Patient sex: F
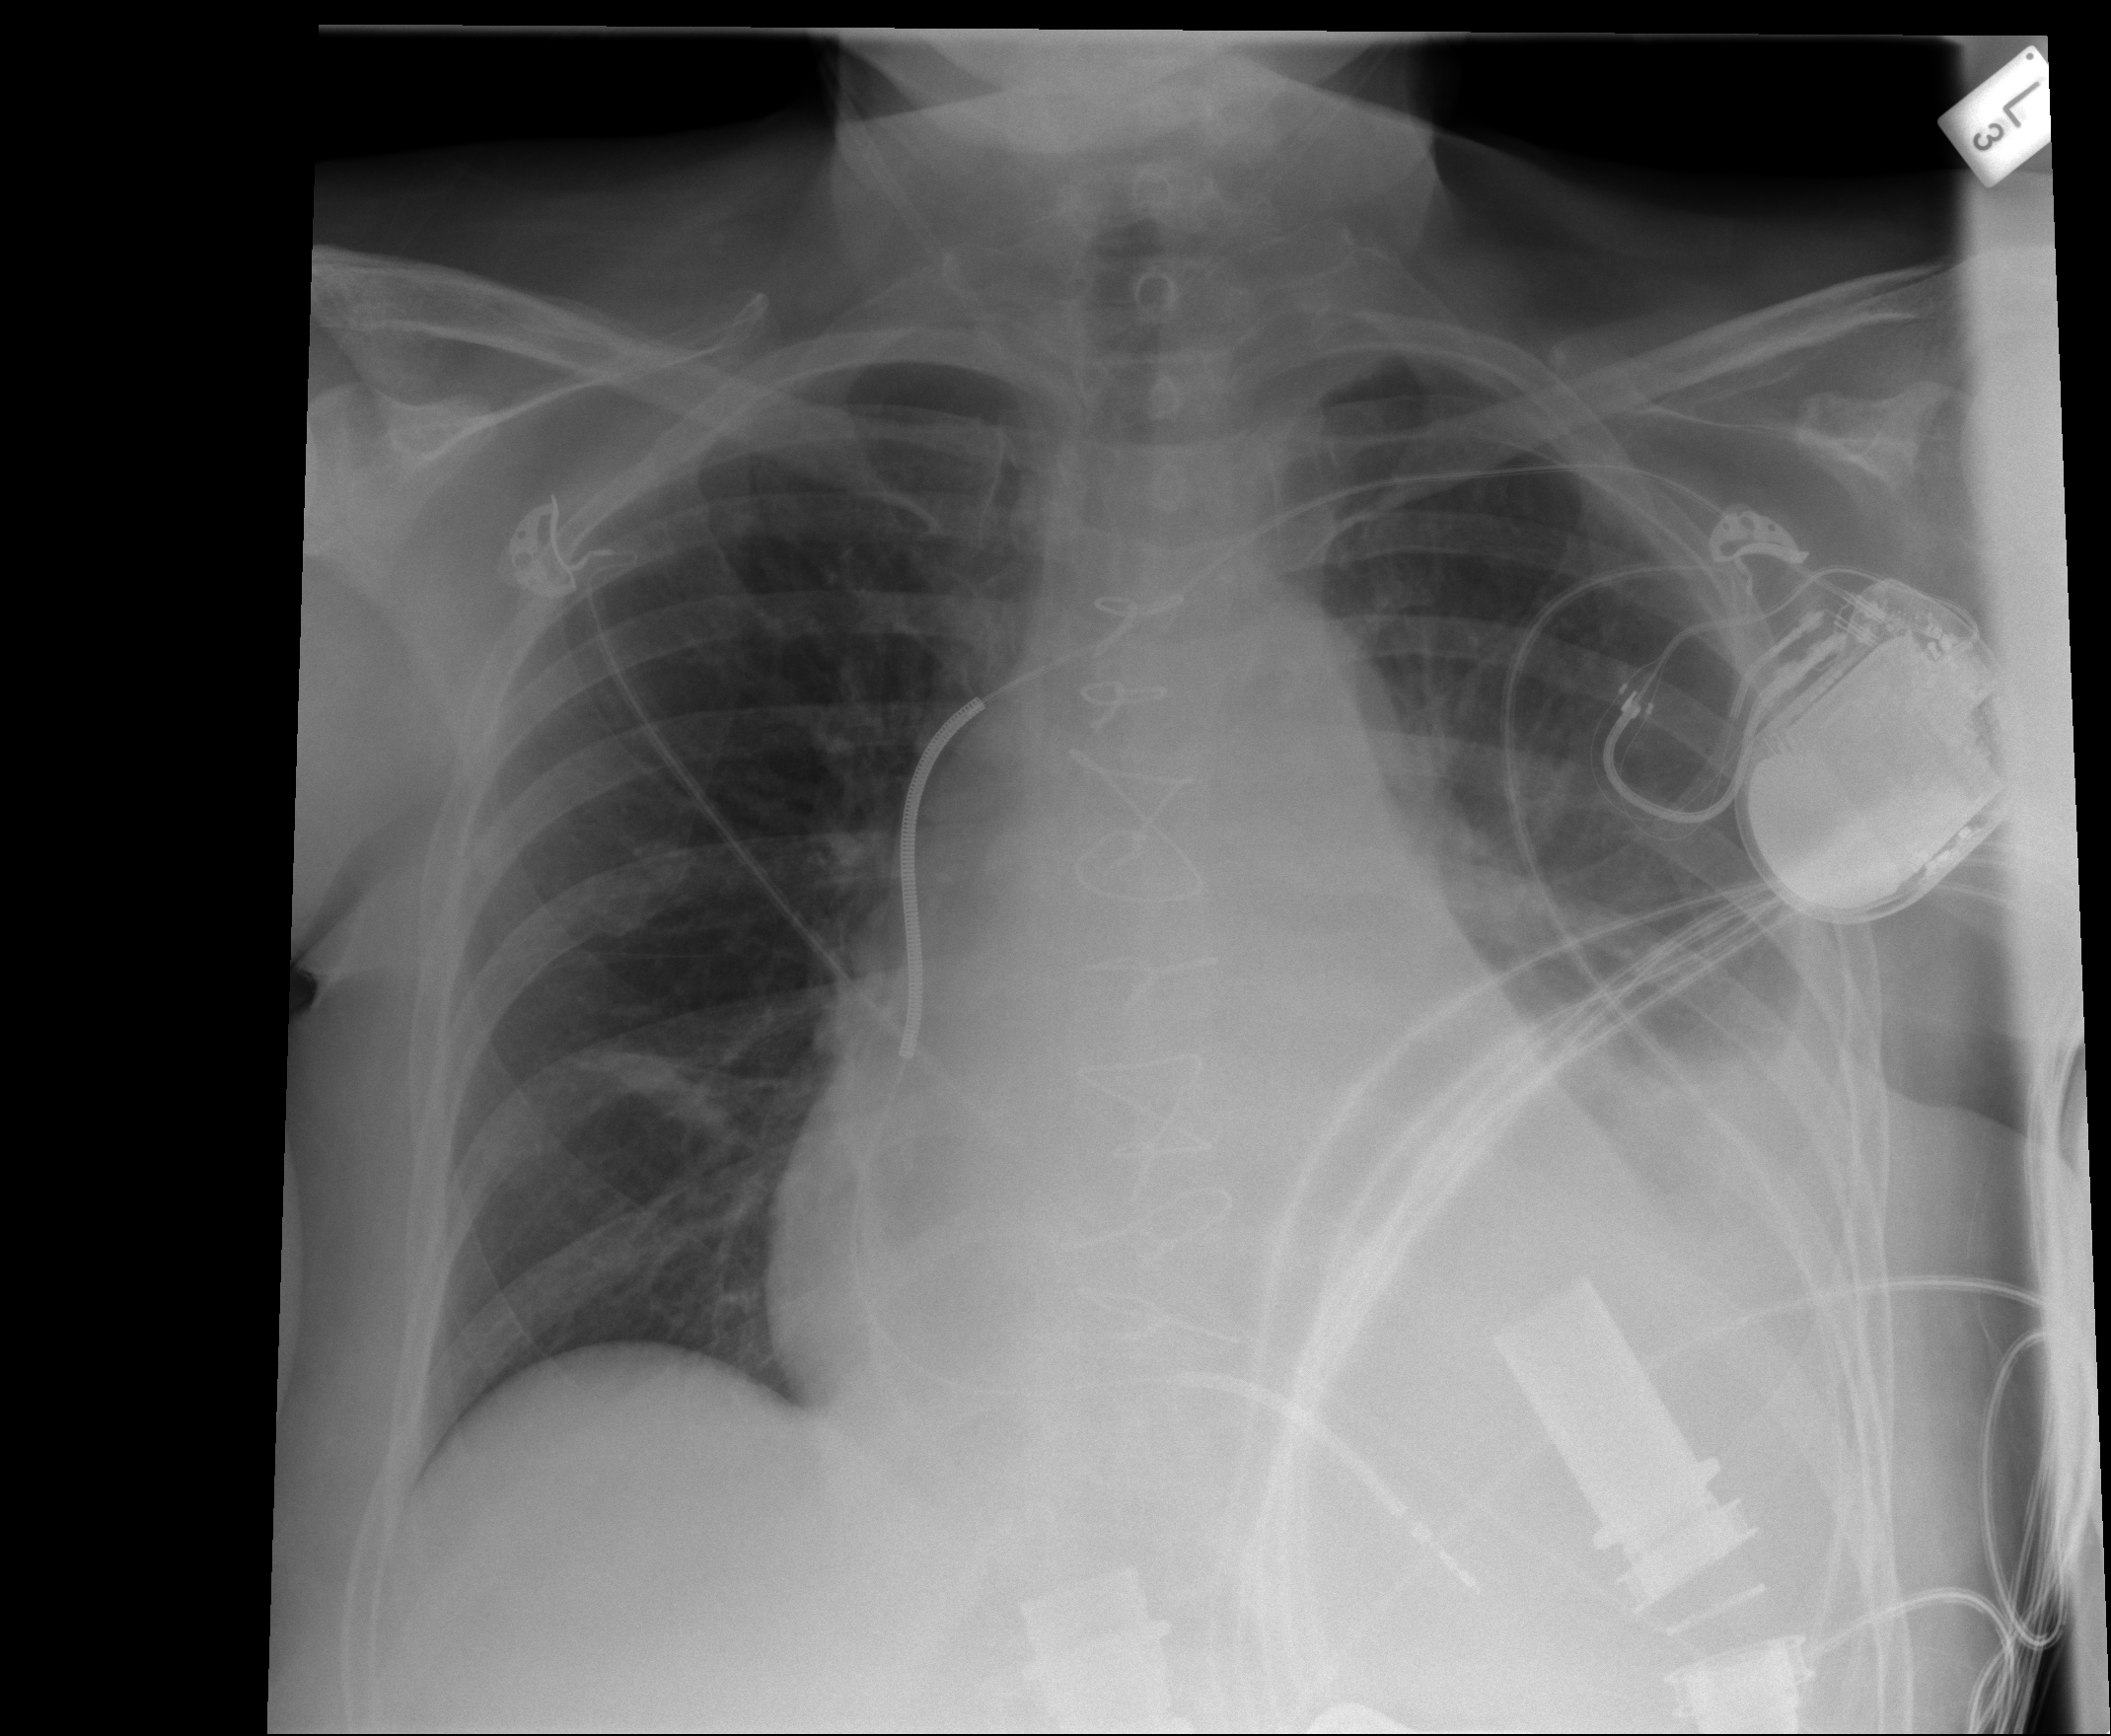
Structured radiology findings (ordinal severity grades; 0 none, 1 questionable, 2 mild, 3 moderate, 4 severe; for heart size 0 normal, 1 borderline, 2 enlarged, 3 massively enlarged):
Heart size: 2
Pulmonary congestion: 2
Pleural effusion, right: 0
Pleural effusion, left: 2
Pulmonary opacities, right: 0
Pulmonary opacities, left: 1
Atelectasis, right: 0
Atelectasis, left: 2